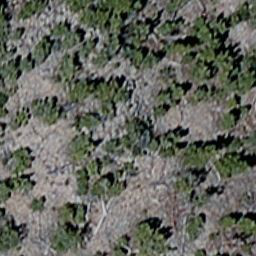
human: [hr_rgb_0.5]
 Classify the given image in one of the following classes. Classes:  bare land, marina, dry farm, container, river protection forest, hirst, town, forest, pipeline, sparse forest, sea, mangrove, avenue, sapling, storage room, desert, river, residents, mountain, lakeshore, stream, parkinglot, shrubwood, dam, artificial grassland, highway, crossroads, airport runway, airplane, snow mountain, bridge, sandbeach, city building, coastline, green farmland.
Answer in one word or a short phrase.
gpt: sparse forest